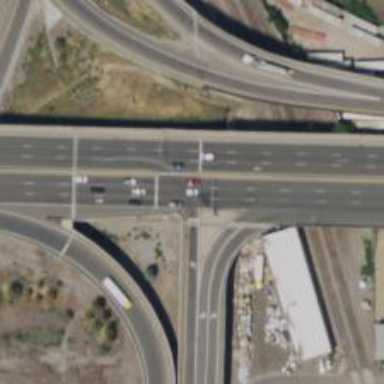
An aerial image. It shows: Primary highway on viaduct.